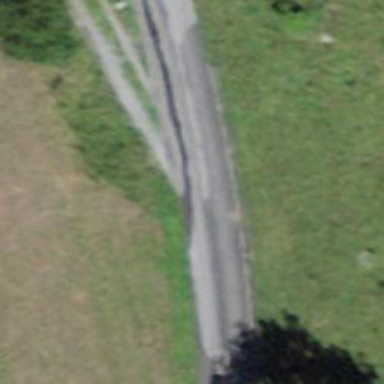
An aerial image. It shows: Unclassified road.